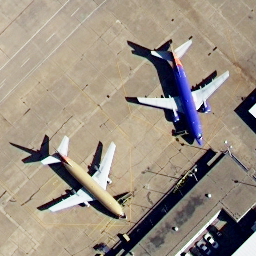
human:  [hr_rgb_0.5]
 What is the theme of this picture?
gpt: airport

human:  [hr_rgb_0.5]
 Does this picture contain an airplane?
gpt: yes

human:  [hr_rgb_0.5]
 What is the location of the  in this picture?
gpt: center

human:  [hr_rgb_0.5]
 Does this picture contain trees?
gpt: no